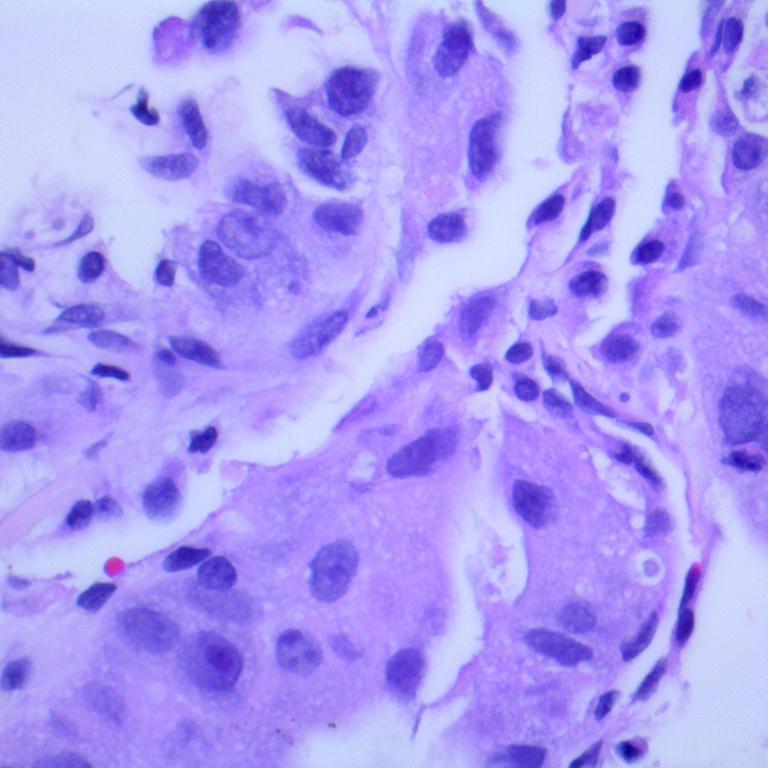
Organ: lung
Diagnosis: adenocarcinomas